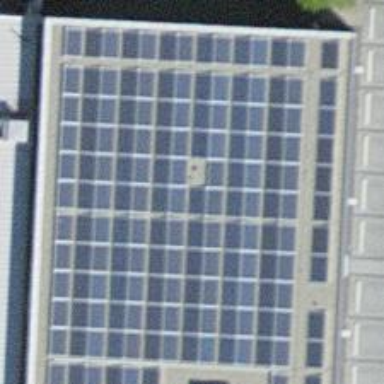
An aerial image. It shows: Solar power generator using photovoltaic method with solar photovoltaic panel types.